Field crop: tomato
Growth stage: 1
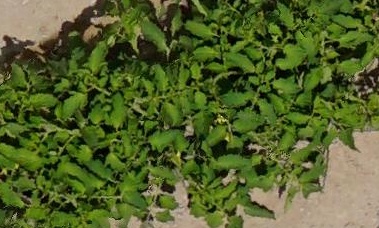
Species: tomato